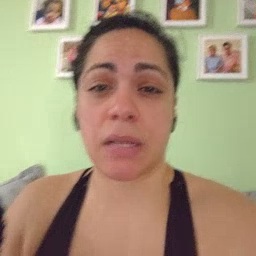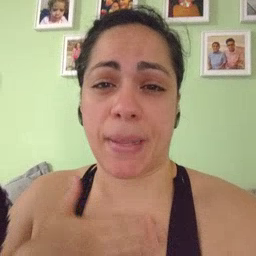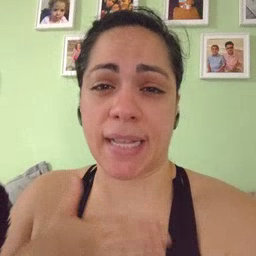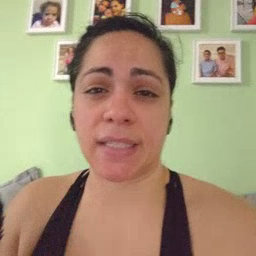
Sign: please